Field crop: maize
Growth stage: 2
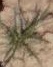
Species: salsola